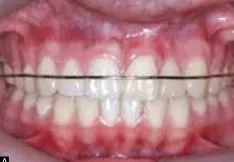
Final intraoral photographs: A) Frontal view with Hawley retainer.
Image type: medical_photograph (oral_photograph)